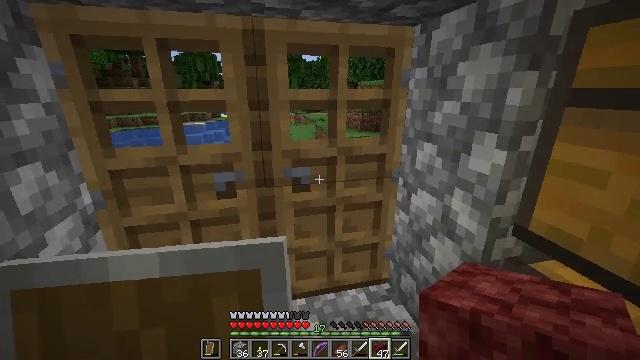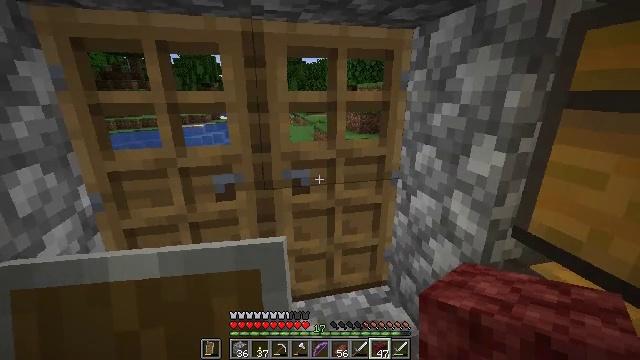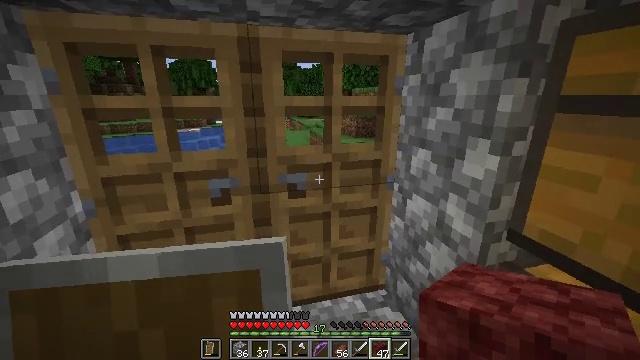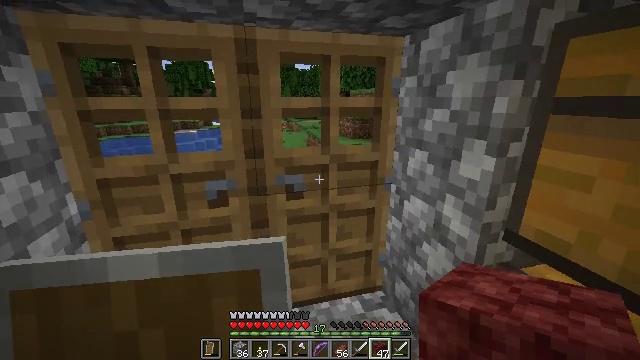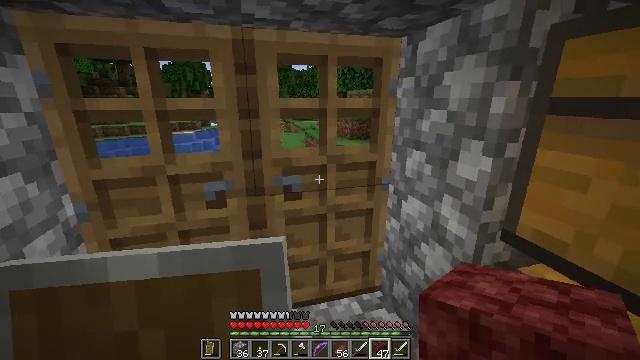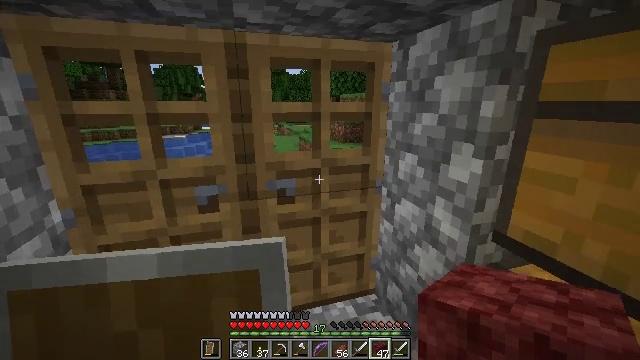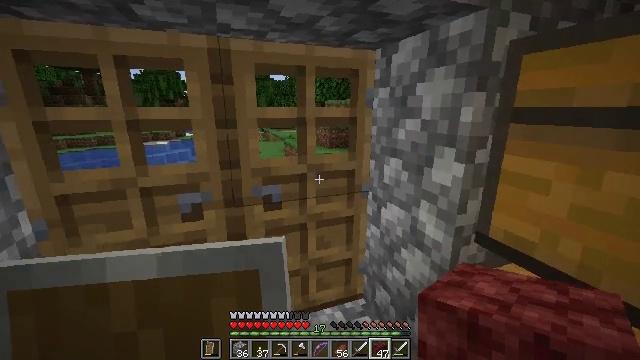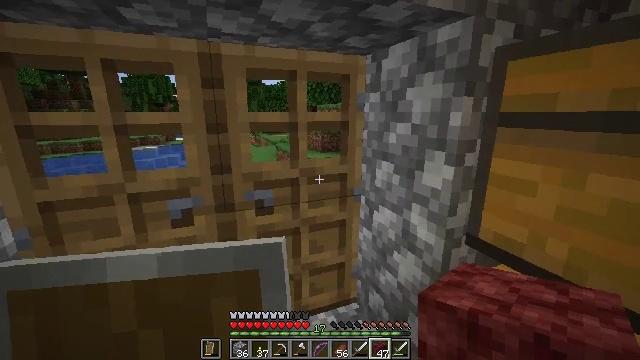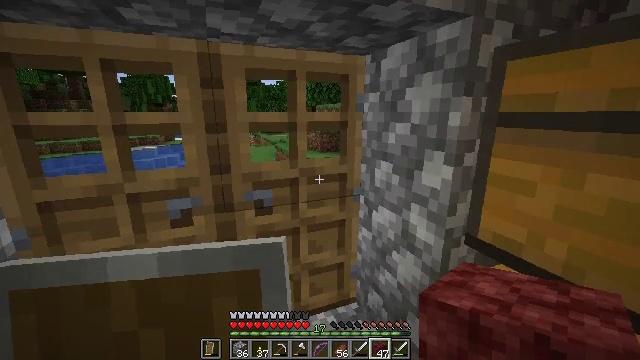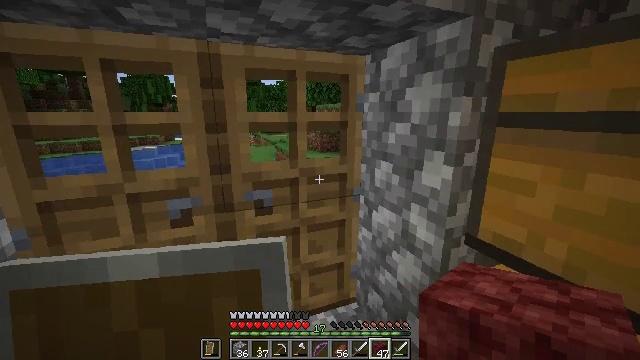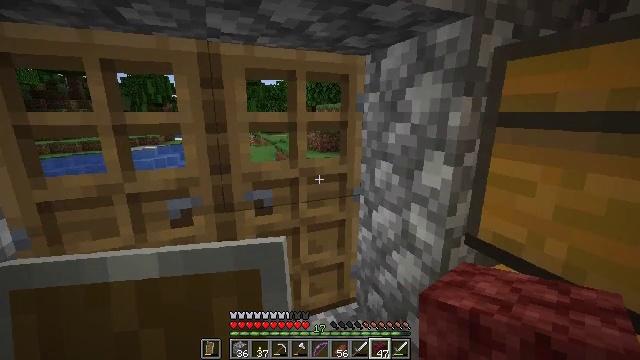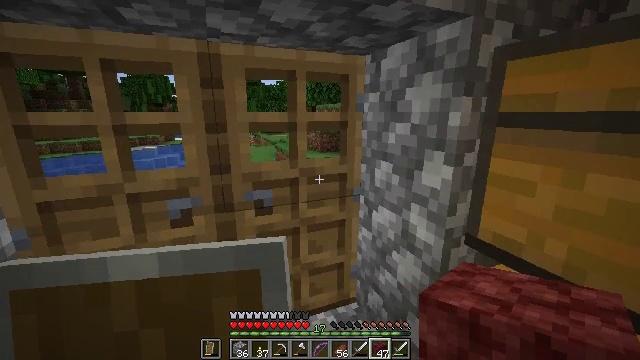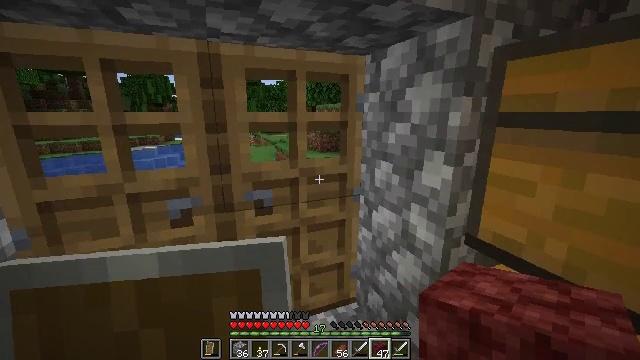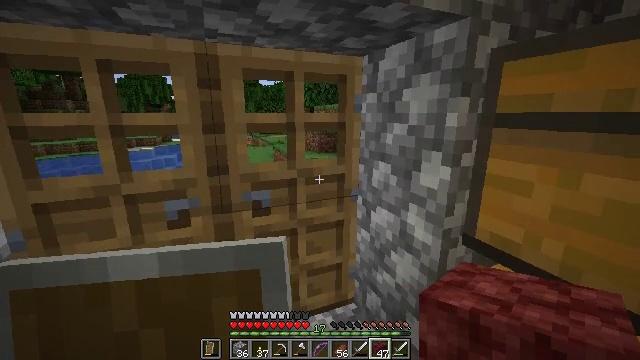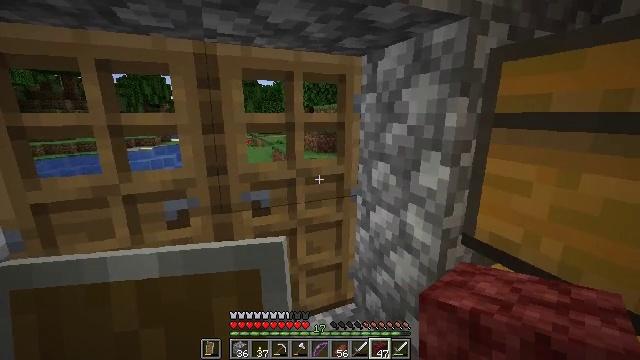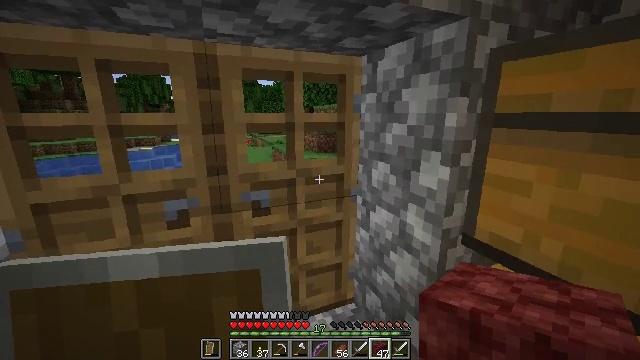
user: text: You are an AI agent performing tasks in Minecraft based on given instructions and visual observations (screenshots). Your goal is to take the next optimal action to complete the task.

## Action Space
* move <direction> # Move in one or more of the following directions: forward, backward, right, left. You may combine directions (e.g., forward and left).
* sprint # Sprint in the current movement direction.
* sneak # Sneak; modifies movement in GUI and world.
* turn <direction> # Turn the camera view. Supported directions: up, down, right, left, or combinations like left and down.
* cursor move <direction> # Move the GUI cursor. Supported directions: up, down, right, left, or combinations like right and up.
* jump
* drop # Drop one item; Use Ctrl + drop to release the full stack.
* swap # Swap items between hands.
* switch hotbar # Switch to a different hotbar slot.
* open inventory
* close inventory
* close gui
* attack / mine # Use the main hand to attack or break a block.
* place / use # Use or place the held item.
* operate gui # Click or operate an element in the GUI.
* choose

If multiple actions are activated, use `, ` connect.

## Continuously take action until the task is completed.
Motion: motion action
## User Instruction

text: Craft a stone button with a stone.
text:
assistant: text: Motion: no_op
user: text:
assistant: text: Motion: no_op
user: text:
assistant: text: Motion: no_op
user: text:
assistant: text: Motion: no_op
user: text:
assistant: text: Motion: turn right
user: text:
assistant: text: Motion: turn right and up
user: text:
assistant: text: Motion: turn right
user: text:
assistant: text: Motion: no_op
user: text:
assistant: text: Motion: no_op
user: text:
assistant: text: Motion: no_op
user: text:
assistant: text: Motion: no_op
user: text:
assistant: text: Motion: no_op
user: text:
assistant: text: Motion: no_op
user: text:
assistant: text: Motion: no_op
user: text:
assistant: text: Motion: no_op
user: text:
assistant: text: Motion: no_op
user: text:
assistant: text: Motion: no_op
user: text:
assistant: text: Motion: turn right
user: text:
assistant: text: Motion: turn right and up
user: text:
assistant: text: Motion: turn right
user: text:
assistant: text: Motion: turn right
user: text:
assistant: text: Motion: turn right
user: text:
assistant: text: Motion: turn right
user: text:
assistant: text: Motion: turn right
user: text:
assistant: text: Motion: turn right
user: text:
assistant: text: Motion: turn right and up
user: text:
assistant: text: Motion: turn right and up
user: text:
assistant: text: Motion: turn right and up
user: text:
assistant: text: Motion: no_op
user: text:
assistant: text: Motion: turn left